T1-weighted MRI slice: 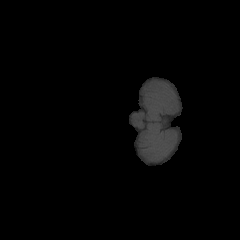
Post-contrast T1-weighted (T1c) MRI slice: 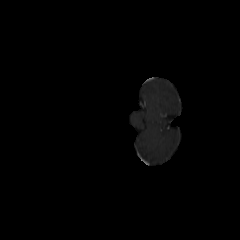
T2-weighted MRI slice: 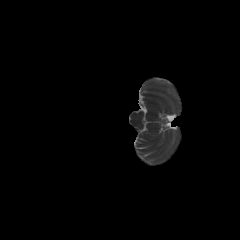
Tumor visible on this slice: no